Interaction volume radius: 5 \u00c5
Interaction volume height: 10 \u00c5
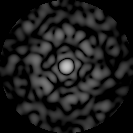
Disorder parameter: 0.8464